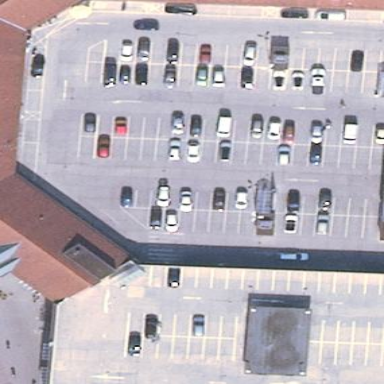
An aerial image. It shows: Retail building in mall.